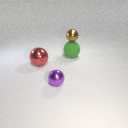
large red metal sphere in front of large green rubber sphere